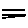
Label: line